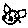
Label: cat